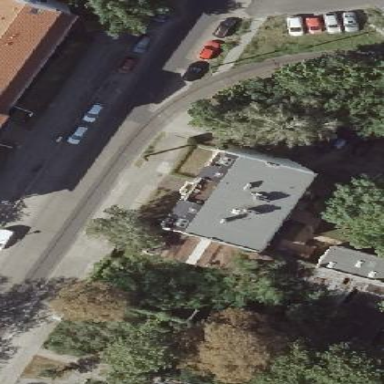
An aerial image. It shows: Building with apartments featuring unique double saltbox roof shape.